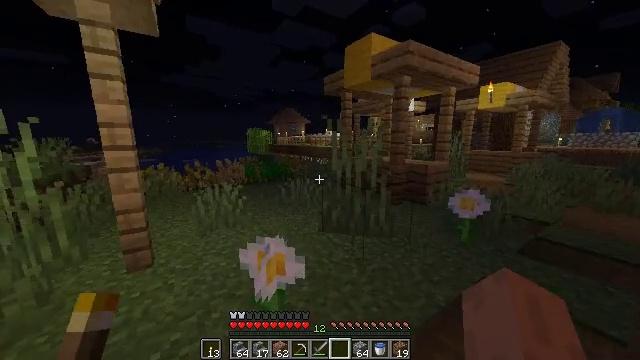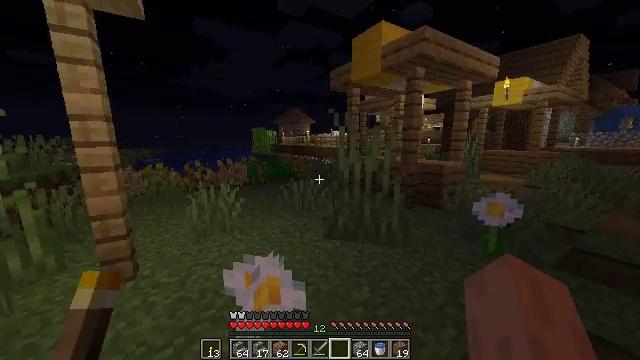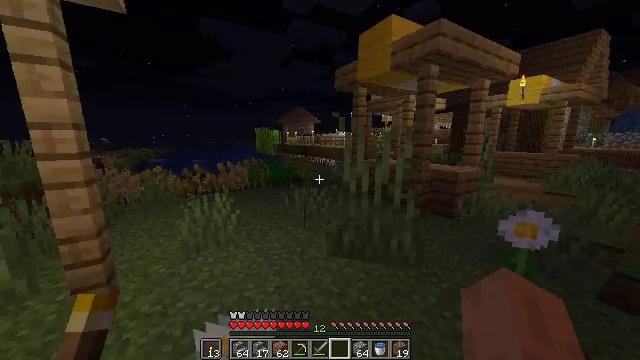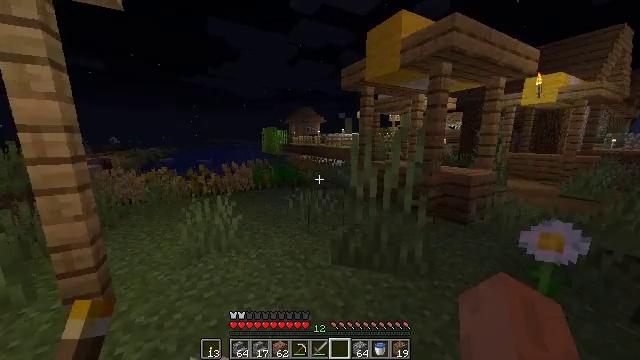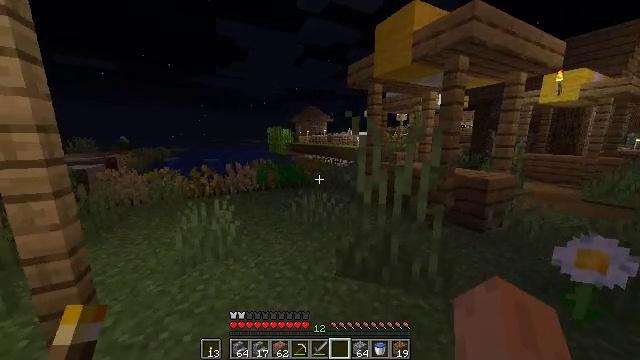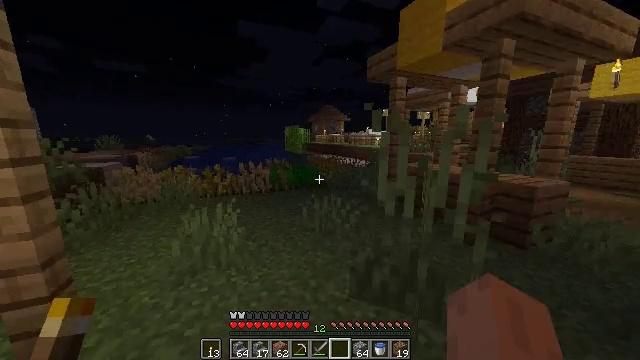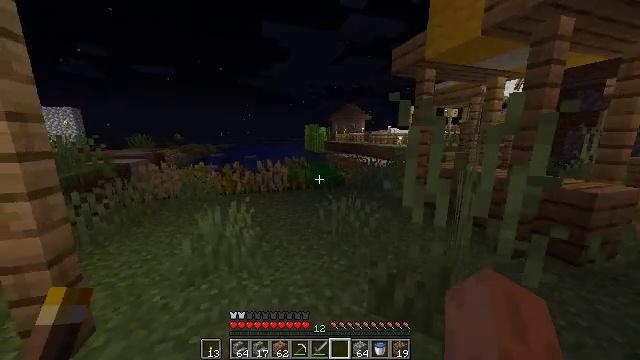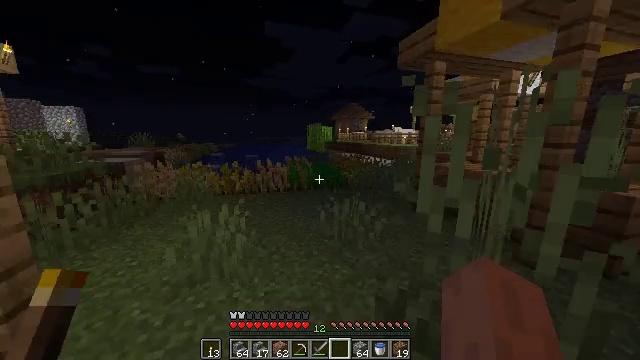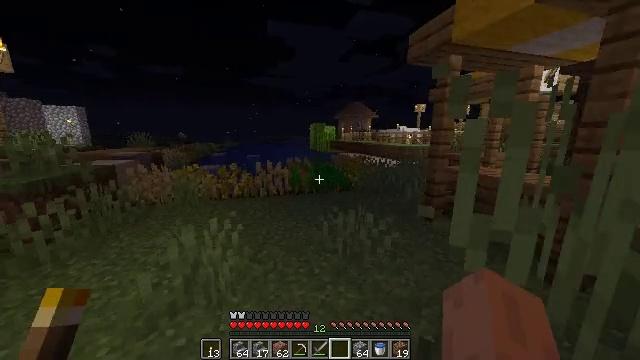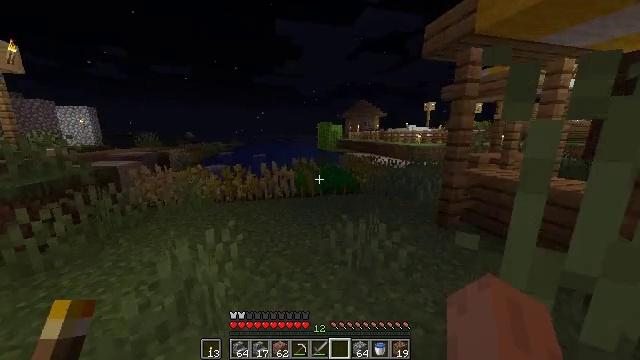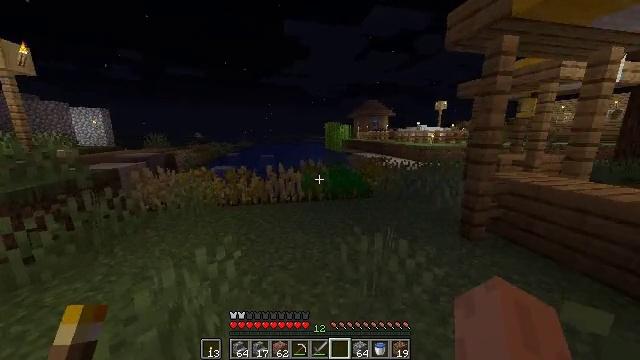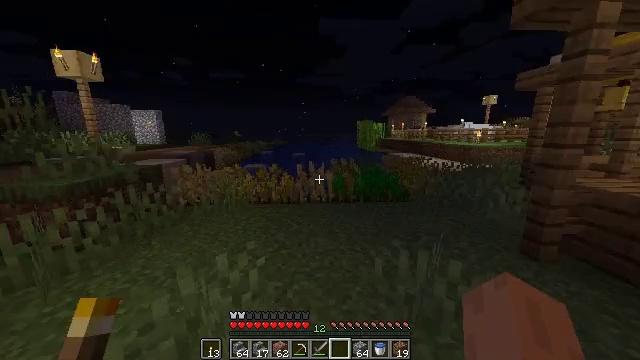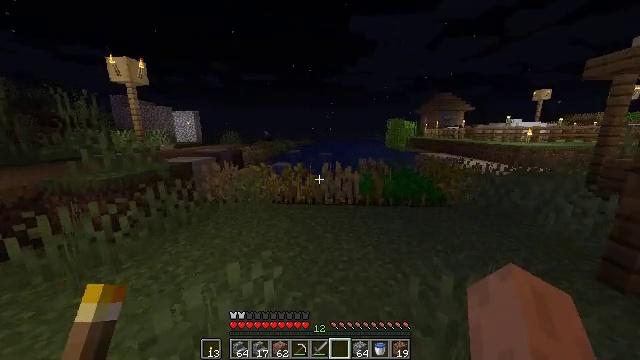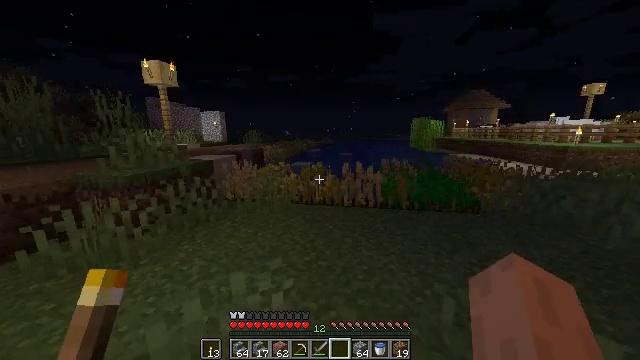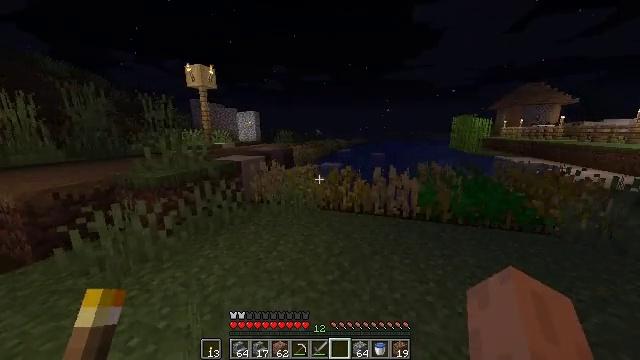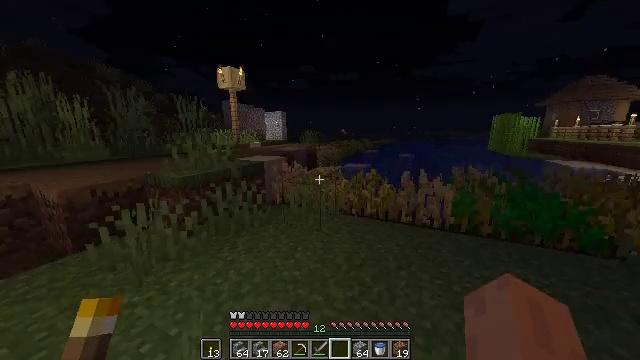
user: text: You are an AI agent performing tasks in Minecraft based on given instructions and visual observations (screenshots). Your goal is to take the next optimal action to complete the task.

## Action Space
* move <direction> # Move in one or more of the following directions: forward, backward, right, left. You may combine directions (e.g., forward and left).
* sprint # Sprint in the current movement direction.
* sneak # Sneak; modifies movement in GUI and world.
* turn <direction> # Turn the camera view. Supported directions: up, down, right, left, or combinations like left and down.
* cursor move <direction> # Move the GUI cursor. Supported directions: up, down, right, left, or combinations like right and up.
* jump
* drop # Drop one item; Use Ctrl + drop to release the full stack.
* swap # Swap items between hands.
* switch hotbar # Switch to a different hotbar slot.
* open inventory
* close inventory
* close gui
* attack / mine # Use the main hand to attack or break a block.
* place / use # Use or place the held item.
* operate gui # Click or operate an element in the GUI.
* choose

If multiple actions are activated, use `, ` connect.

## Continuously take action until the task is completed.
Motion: motion action
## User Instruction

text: Attack the iron door to collect it.
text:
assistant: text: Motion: move forward, sprint, turn left, attack / mine
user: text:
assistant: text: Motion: move forward, sprint, turn left, attack / mine
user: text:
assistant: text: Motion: move forward, sprint, turn left, attack / mine
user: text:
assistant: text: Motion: move forward, sprint, turn left, attack / mine
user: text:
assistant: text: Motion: move forward, sprint, turn left, attack / mine
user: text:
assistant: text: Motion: move forward, sprint, turn left, attack / mine
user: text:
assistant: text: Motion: move forward, sprint, attack / mine
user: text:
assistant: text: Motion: move forward, sprint, attack / mine
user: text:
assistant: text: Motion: move forward, sprint, turn left, attack / mine
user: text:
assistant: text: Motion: move forward, sprint, turn left, attack / mine
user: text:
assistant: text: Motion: move forward, sprint, turn left, attack / mine
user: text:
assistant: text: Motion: move forward, sprint, turn left, attack / mine
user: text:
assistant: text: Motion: move forward, sprint, turn left, attack / mine
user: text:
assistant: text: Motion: move forward, sprint, turn left, attack / mine
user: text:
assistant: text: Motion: move forward, sprint, turn left, attack / mine
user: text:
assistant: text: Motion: move forward, sprint, turn left, attack / mine
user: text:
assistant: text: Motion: move forward, sprint, attack / mine
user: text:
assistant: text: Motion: move forward, sprint, attack / mine
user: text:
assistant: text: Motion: move forward, sprint, turn left, attack / mine
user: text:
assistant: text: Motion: move forward, sprint, turn left, attack / mine
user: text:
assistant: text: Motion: move forward, sprint, turn left, attack / mine
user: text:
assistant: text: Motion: move forward, sprint, turn left, attack / mine
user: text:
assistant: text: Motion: move forward, sprint, turn left, attack / mine
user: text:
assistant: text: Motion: move forward, sprint, turn left, attack / mine
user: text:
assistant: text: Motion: move forward, sprint, turn left, attack / mine
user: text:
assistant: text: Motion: move forward, sprint, turn left, attack / mine
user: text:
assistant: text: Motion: move forward, sprint, attack / mine
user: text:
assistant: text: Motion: move forward, sprint, turn left, attack / mine, jump
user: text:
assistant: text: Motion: move forward, sprint, attack / mine, jump
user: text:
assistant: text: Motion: move forward, sprint, attack / mine, jump